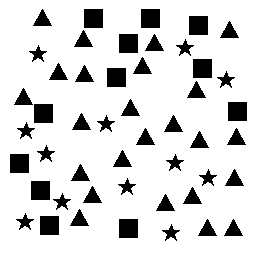
Squares: 12
Triangles: 24
Stars: 12
Total shapes: 48